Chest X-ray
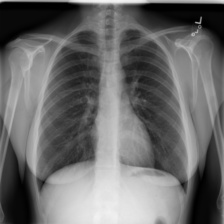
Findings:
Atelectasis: negative
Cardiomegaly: negative
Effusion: negative
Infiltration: negative
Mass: negative
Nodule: negative
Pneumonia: negative
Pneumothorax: negative
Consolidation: negative
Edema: negative
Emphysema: negative
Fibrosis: negative
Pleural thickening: negative
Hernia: negative